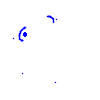
Particle: electron